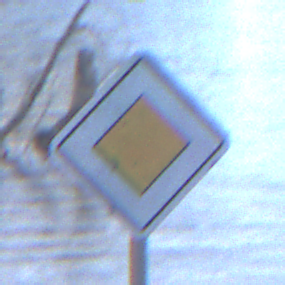
Verkehrszeichen: Vorfahrtsstrasse
Umgebung: Outdoor, Nature
Tageszeit: MorningAfternoon
Wetter: Clear
Licht: Natural
Jahreszeit: NotSpecified
Kontrast: HighContrast